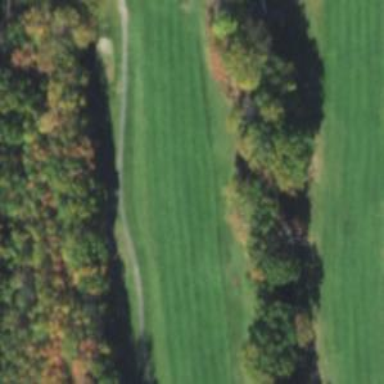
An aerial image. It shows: Golf fairway surrounded by grass.